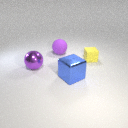
large purple metal sphere behind large blue metal cube